Question: I have two tables, one for English category names, and another for Spanish category names.
I am attempting to write a small interface which allows an admin to see for which English categories a translation must still be provided.
I will write it assuming that when you create a Spanish category, it inherits the ID of the English category.
To get a results set of corresponding categories, I have this query:
'''
SELECT tbl_cms_categories_en.id as id,
tbl_cms_categories_en.name as en,
tbl_cms_categories_es.name as es
FROM tbl_cms_categories_en, tbl_cms_categories_es
WHERE tbl_cms_categories_en.id = tbl_cms_categories_es.id
'''
This returns a nice list of entries:

This serves my purpose well, but there is one deficiency. If there is no row in the Spanish table, it does not return a derived row at all.
How could I change my query so that, if there is a row in the English table but not the Spanish one, I could return the derived row to say "No translation found".
Akin to:
'''
ID = 8, en = "Security", es = "Translation Not Found"
'''
Any guidance would be bigly appreciated.
Thanks dudes!
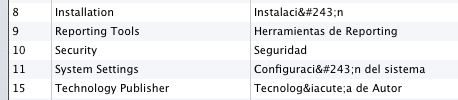
Answer: try
'''
SELECT tbl_cms_categories_en.id as id,
en.name as en_name,
IF(es.name IS NULL, "No Translation Found", es.name) as es_name
FROM tbl_cms_categories_en AS en
LEFT JOIN tbl_cms_categories_es AS es
ON tbl_cms_categories_en.id = tbl_cms_categories_es.id
'''